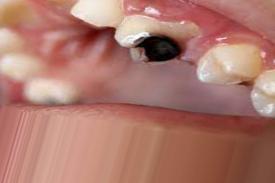
Condition: Caries